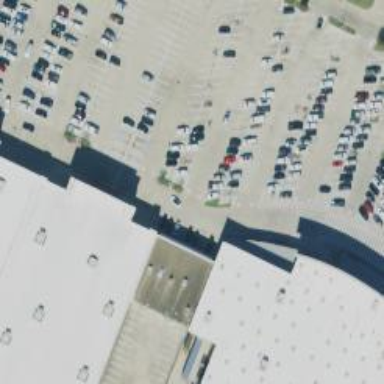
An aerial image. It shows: Parking space is available.